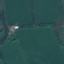
Land use / land cover: Pasture